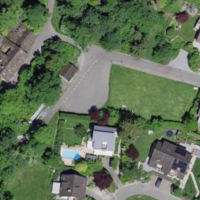
EUNIS habitat code: 55
Species observed at this site:
Yponomeuta plumbella
Calliteara pudibunda
Sceliphron curvatum
Marpissa muscosa
Zygaena filipendulae
Erinaceus europaeus
Ichthyosaura alpestris
Vespa crabro
Polydrusus formosus
Agriphila geniculea
Geum urbanum
Endotricha flammealis
Pholidoptera griseoaptera
Picromerus bidens
Idaea biselata
Alcis repandata
Aeshna cyanea
Monopis obviella
Tillus elongatus
Eratigena atrica
Tipula maxima
Volucella bombylans
Ligdia adustata
Limax maximus
Scutigera coleoptrata
Maniola jurtina
Halyzia sedecimguttata
Autographa gamma
Issus coleoptratus
Hemaris fuciformis
Pararge aegeria
Libellula depressa
Rana temporaria
Plodia interpunctella
Phaneroptera nana
Steatoda triangulosa
Xylota segnis
Ixodes ricinus
Misumena vatia
Peribatodes rhomboidaria
Oniscus asellus
Micrommata virescens
Osmia bicornis
Lymantria monacha
Dicranopalpus ramosus
Tettigonia viridissima
Colotois pennaria
Euplexia lucipara
Pieris rapae
Clepsis consimilana
Ephemera danica
Pieris brassicae